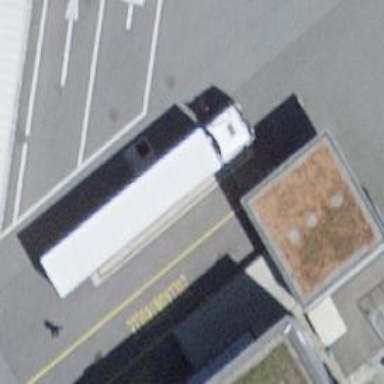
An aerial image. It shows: Weighbridge facility.